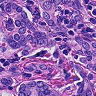
Metastatic tissue present: yes